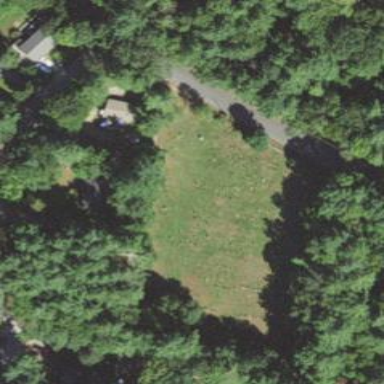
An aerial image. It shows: Private cemetery known as grave yard. It is designated as cemetery in the land use category.